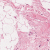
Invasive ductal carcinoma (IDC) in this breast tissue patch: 0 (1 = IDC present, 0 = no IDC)